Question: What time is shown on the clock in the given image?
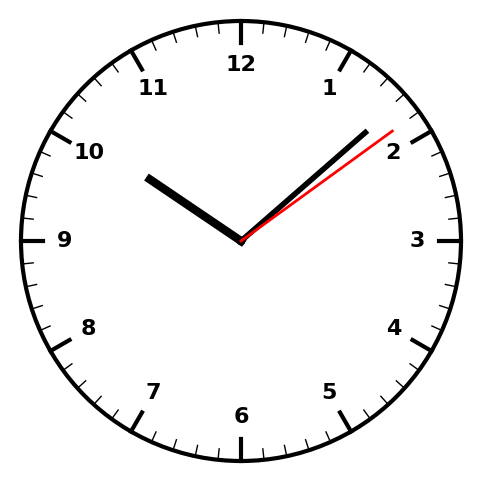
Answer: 10:08:09